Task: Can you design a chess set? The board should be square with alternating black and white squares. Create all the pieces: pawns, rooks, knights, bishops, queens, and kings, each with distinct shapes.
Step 20:
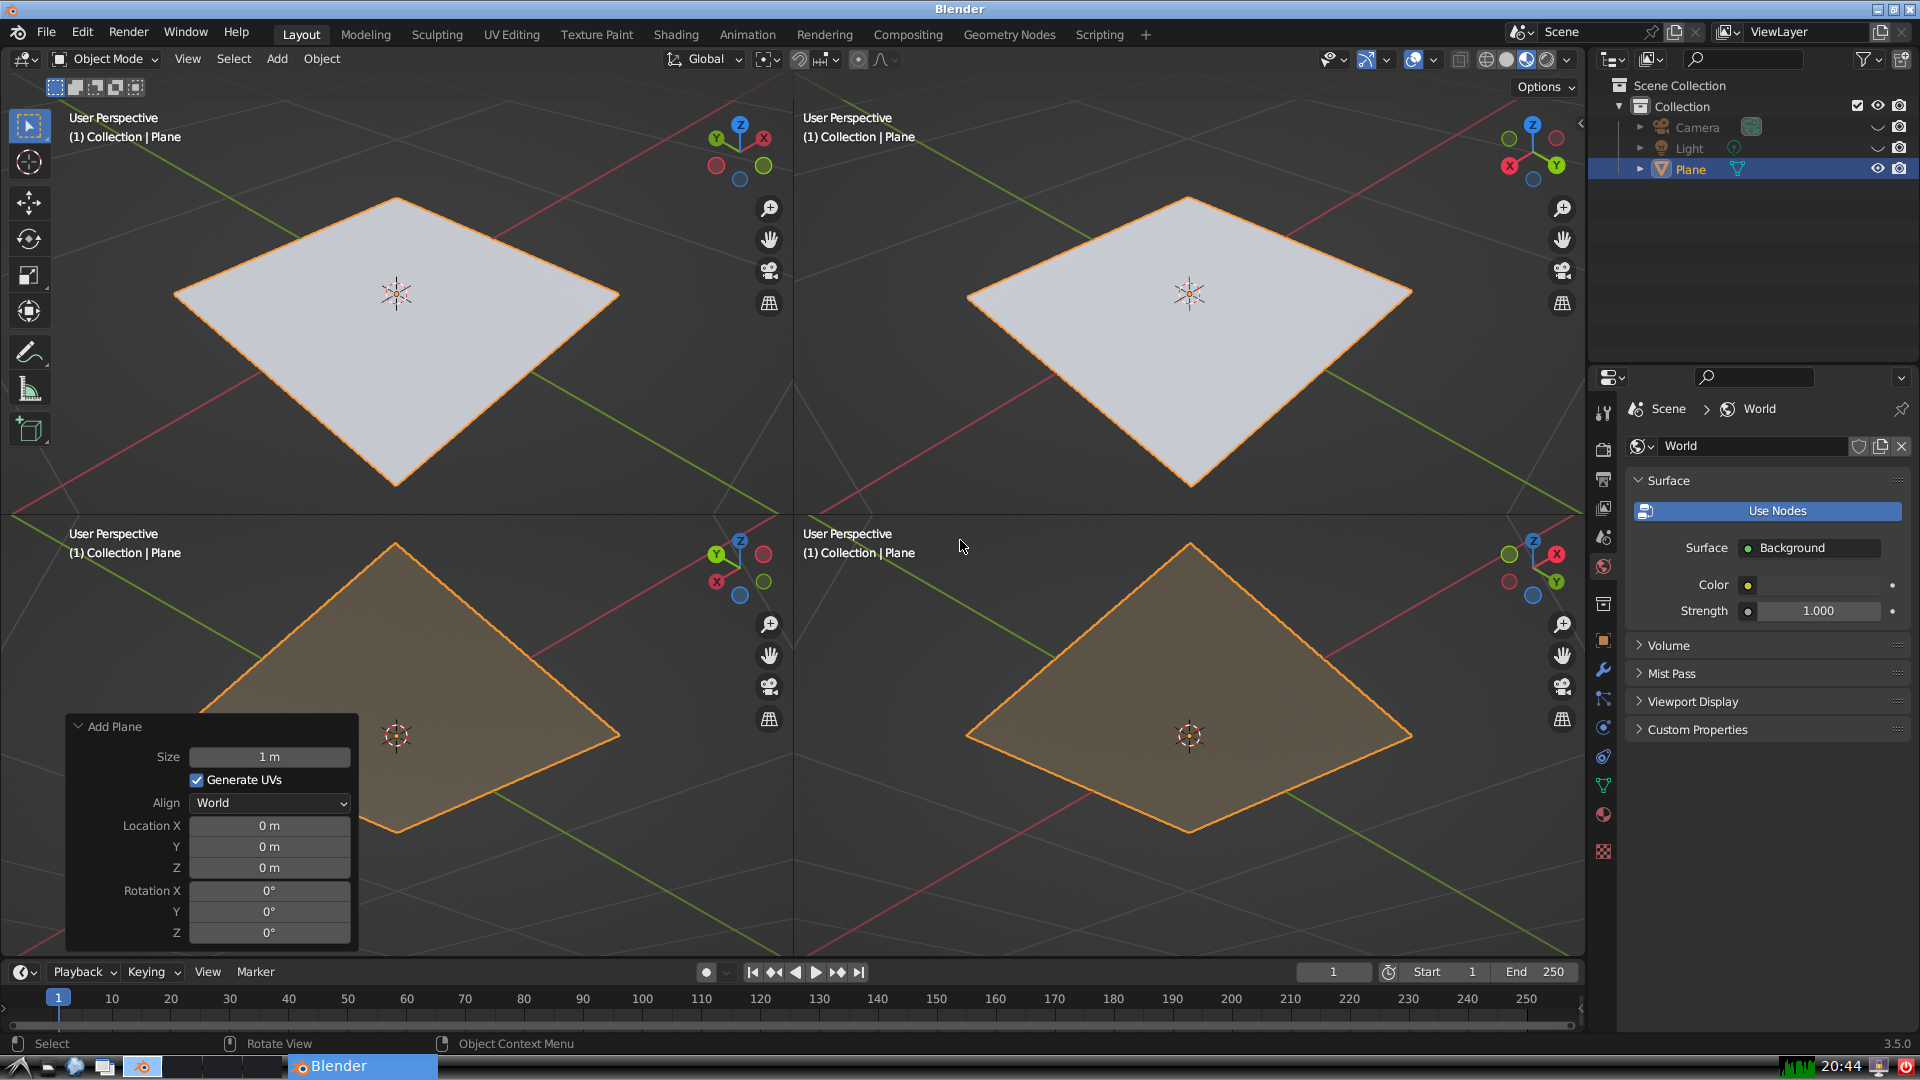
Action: {"mouse_move": [270, 826]}